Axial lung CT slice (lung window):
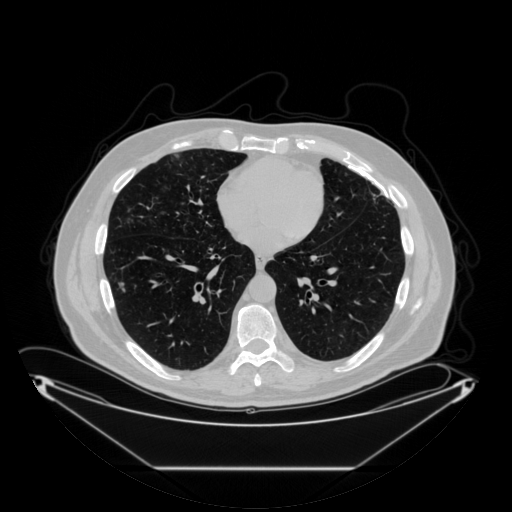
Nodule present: no